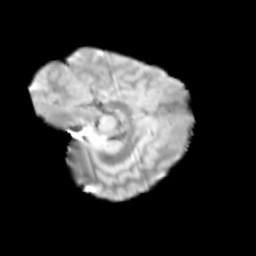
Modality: T2w
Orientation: sagittal
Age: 10
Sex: female
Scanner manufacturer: siemens
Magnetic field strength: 3 T
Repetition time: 3.8 s
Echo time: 0.07 s